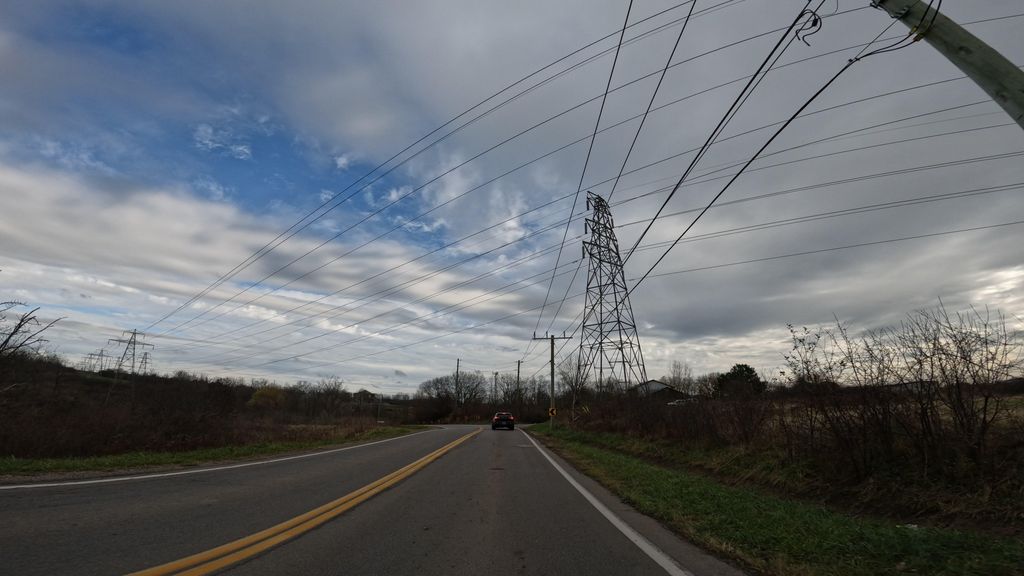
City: hamilton